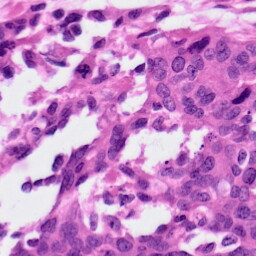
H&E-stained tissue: Ovarian